Question: Count the number of objects in the diagram.
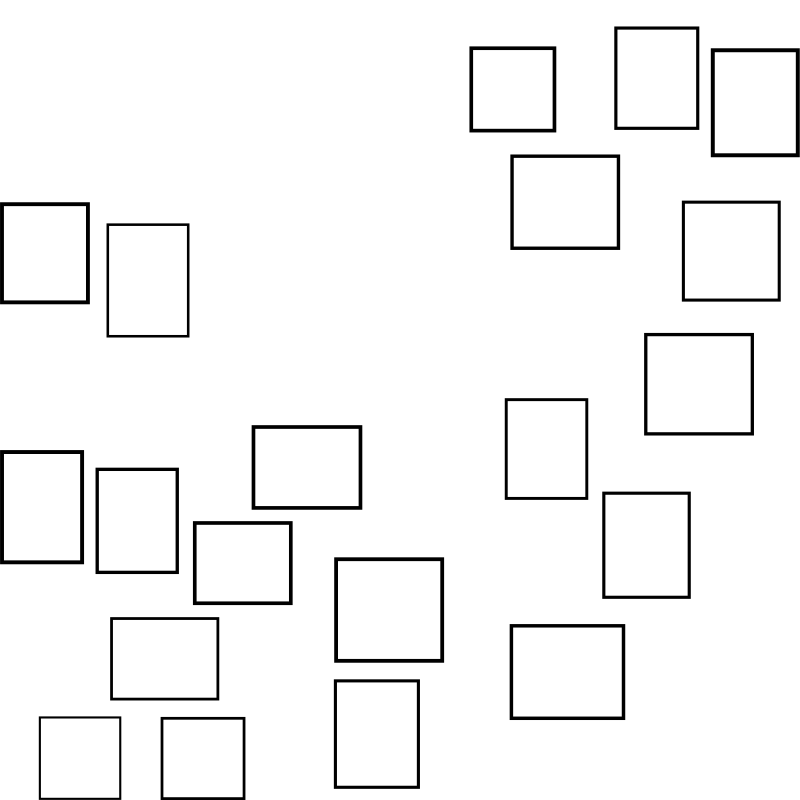
Answer: 20